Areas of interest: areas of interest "Hospital"
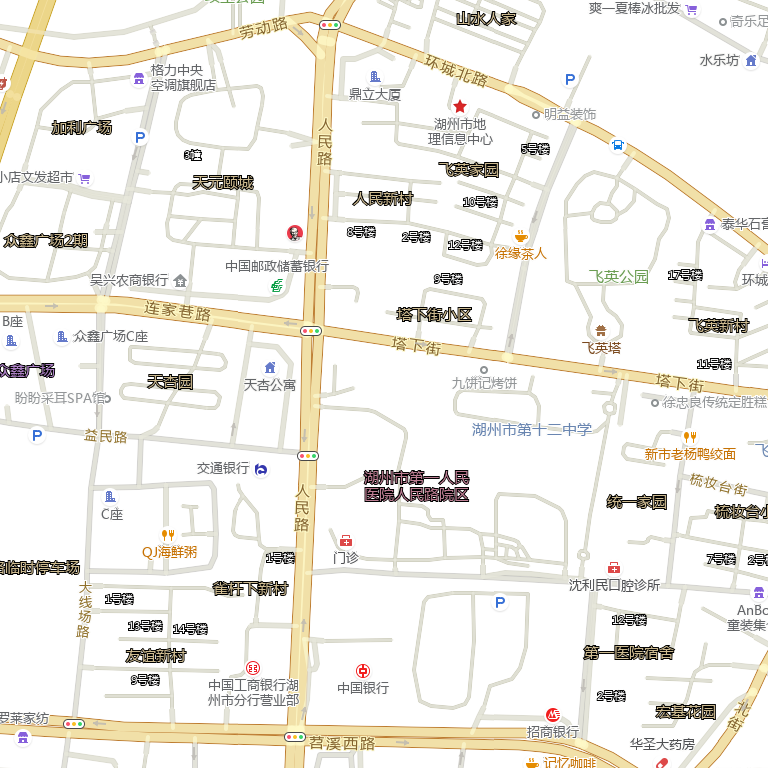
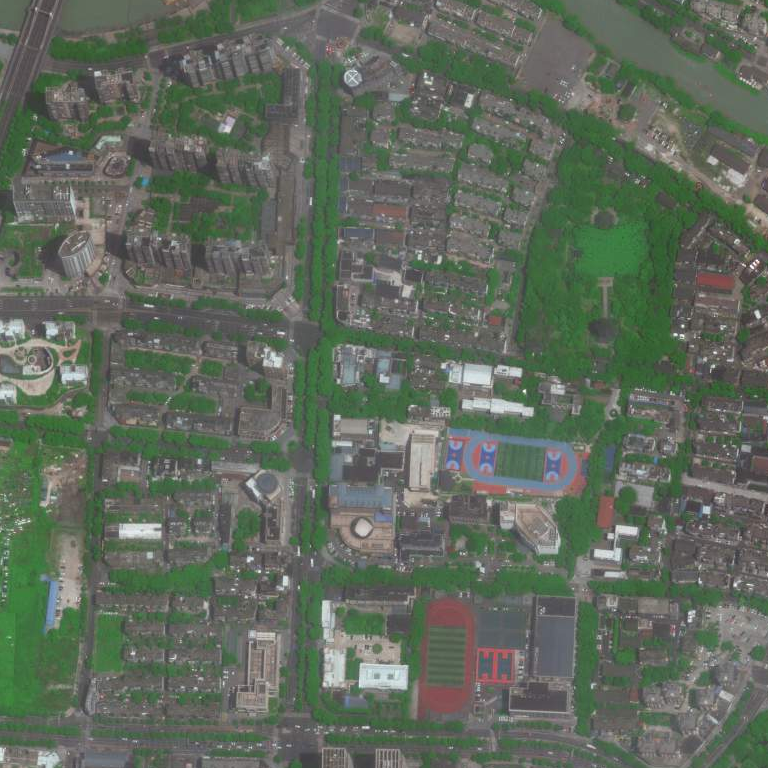